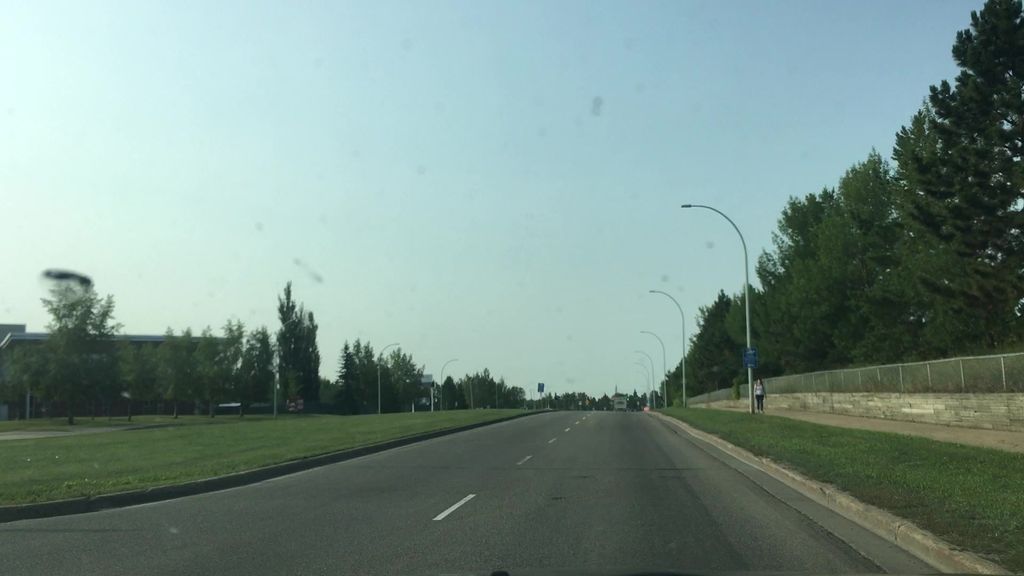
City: edmonton